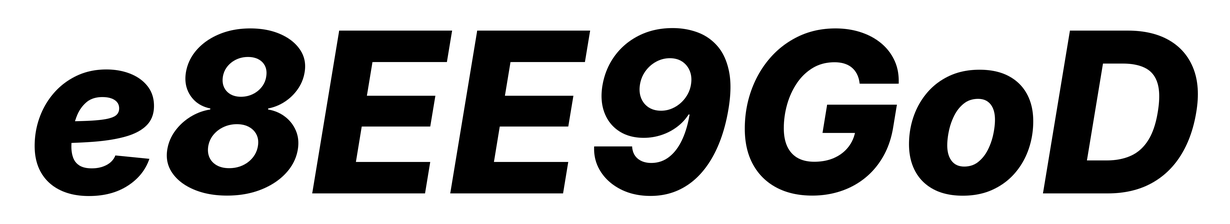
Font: Inter-Italic_ExtraBold_Italic